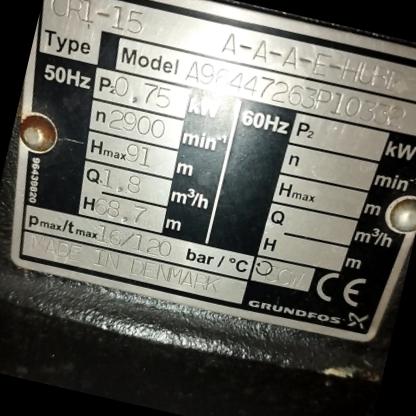
Klasa: tabliczka-znamionowa